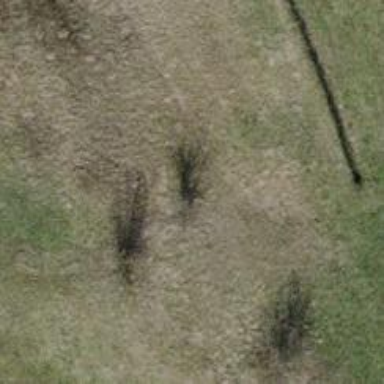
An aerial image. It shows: Shrub in its natural environment.